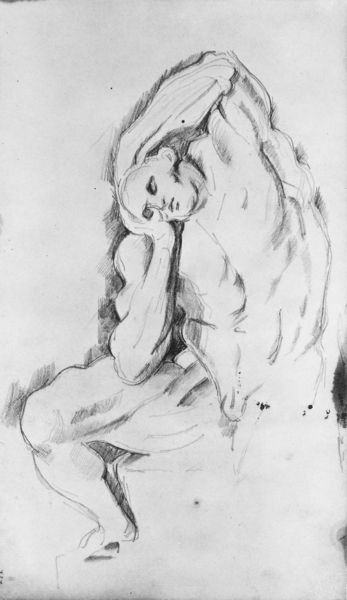
Titel: nach l’Écorché (Skizzenbuch A.I.C. S. 14)
Künstler: Paul Cézanne
Institution: Chicago, The Art Institute
Schlagwörter: akt, dunkel, fuß, haut, kopf, körper, mann, nackt, schatten, weiß, sitzen, brust, ellbogen, grau, hell, mund, nase, schwarz, skizze, stützen, zeichnung, arm, arme, augen, gesicht, hände, figur, pose, sitzend, blatt, kontrast, ohren, beine, bein, papier, ruhe, studie, grafik, schattierung, kahl, linien, treppe, muskeln, glatze, melancholie, stufe, stufen, bauch, wange, geschlecht, oberschenkel, geneigt, umriss, muskulös, penis, stütze, torso, schwarz-weiß, schraffur, bleistift, pinsel, männlich, muskel, stark, kräftig, verdreht, biegen, neigung, akrobat, recken, sixpack, männlicher akt, muskolös, tanzt, muskelmann, linienzeichnung, zeichnung mann, schwarz weiss zeichnung, thorax, köroersoannung, ohr auge, bauck, hände hinter dem kopf